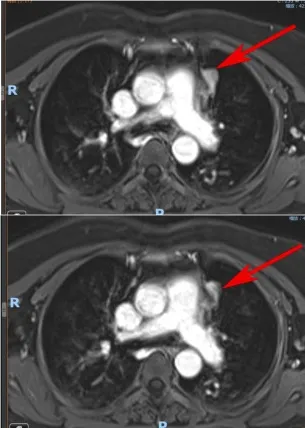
Tumor separates from the surrounding blood vessels after 15 months of treatment with Lorlatinib.
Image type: radiology (mri)